Aerial crown-view tile of a tropical tree (Barro Colorado Island, Panama), acquired 20250715:
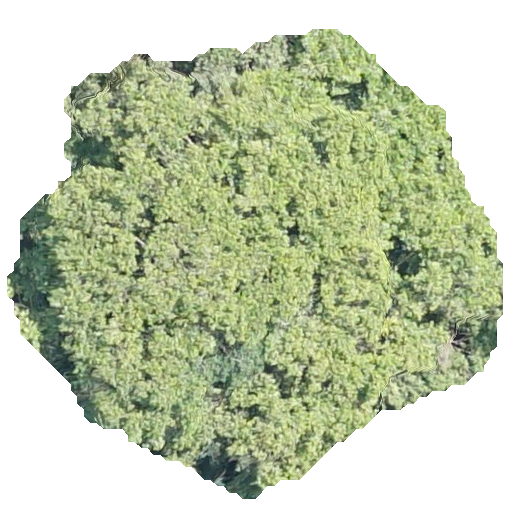
Species: Luehea seemannii
GBIF accepted scientific name: Luehea seemannii
Crown area: 240.819 m²